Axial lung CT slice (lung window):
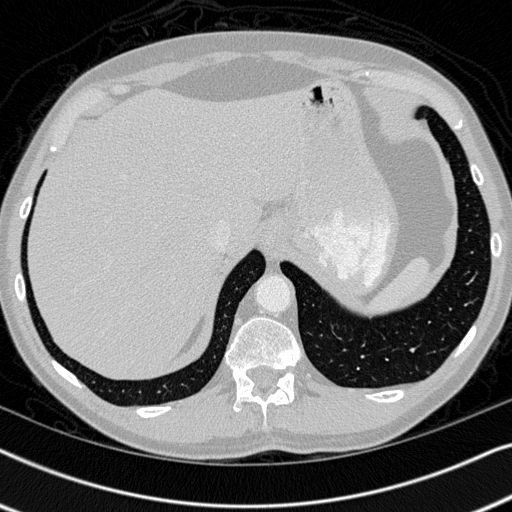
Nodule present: no